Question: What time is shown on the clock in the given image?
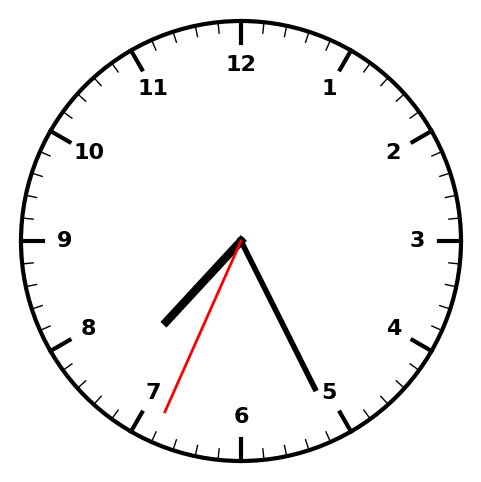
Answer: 07:25:34